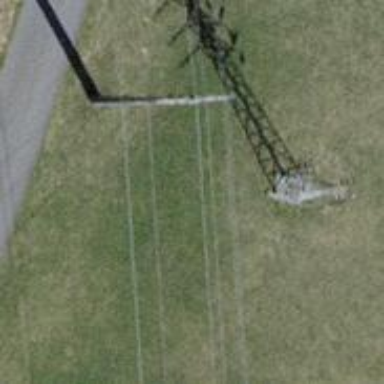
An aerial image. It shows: Power pole.